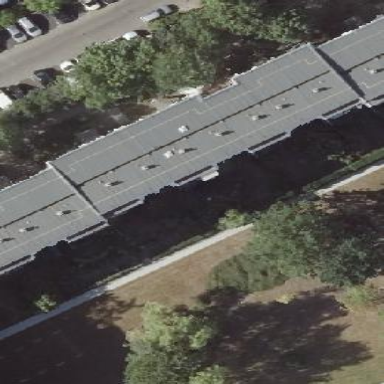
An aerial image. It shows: Residential building with flat roof. The roof is gray in color and made of tar paper.